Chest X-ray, AP view. Patient: 52 years old, sex M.
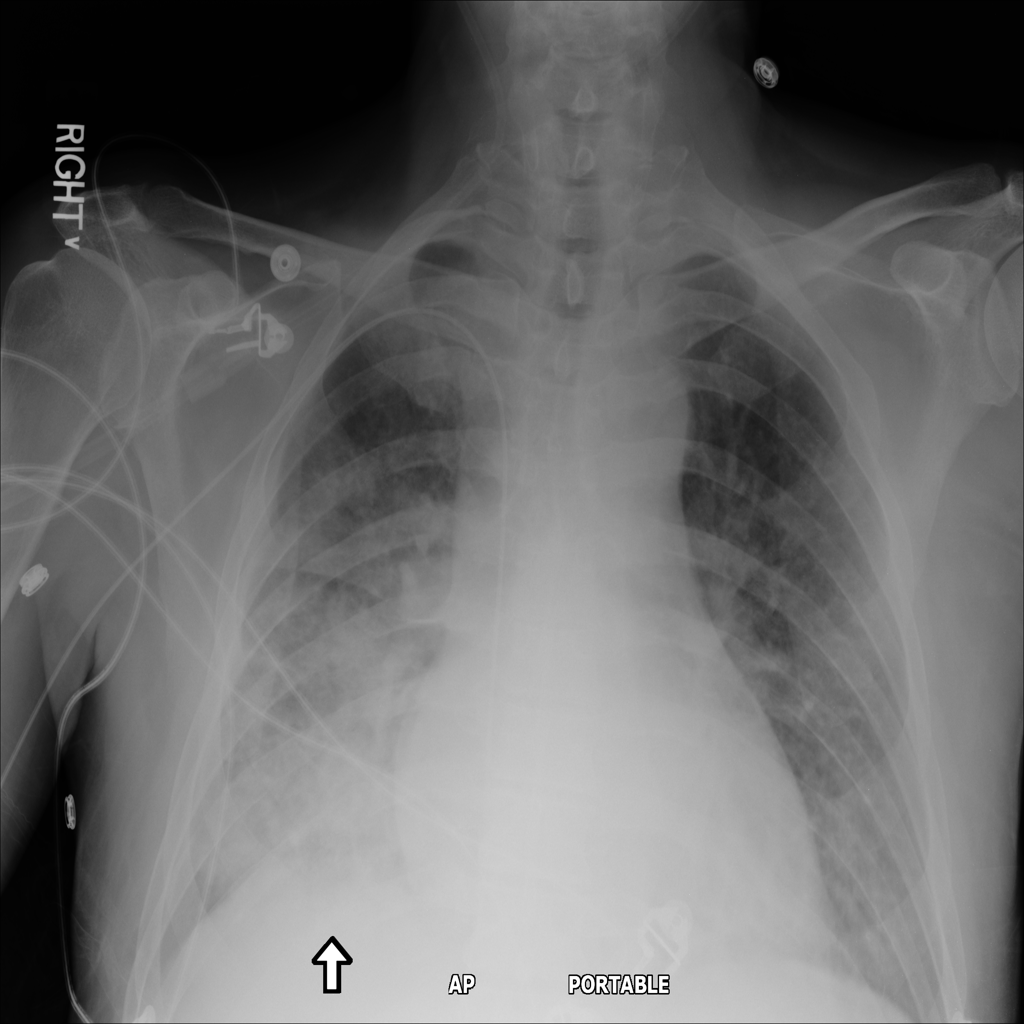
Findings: No Finding